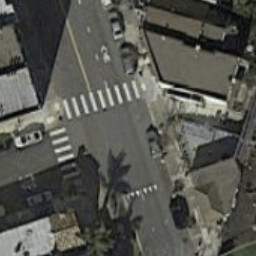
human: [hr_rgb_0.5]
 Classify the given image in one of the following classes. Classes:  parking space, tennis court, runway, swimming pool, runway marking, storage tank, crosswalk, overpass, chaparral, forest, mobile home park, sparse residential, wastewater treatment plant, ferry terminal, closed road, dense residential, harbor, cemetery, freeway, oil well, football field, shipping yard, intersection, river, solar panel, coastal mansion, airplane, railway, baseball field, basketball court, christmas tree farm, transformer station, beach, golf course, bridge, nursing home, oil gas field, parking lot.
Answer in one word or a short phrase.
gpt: crosswalk